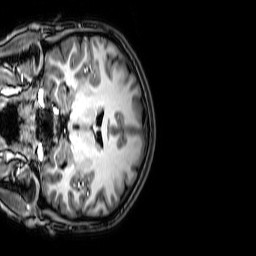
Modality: T1w
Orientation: coronal
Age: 19
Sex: female